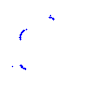
Particle: proton